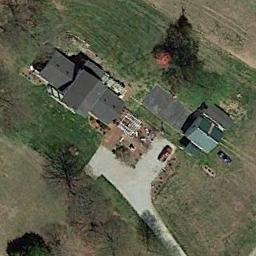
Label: sparse_residential